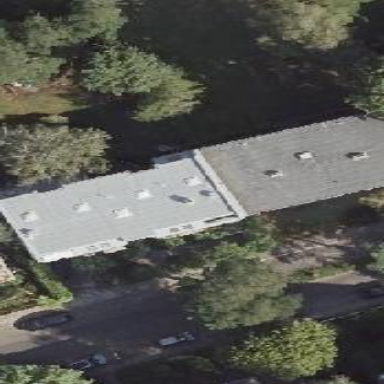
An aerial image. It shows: Building consisting of apartments with double saltbox roof shape.